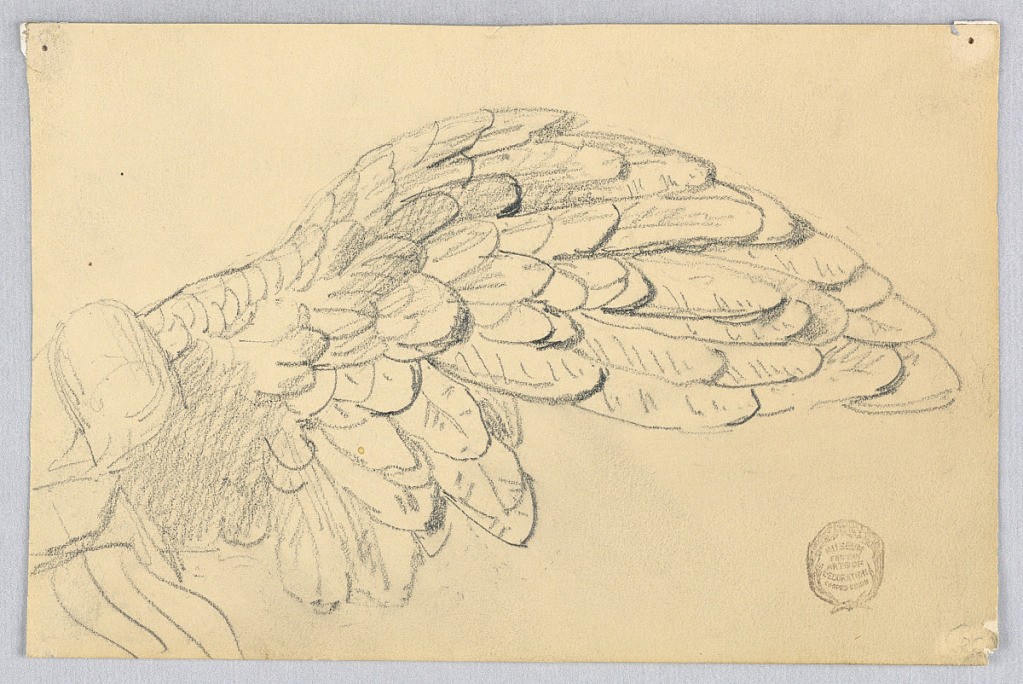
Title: Study of a Wing
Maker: Francis Augustus Lathrop, American, 1849–1909
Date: ca. 1895
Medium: Graphite on paper
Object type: Drawing
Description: Wing with large feathers, outstretched to the right.